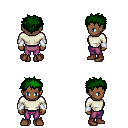
a pixel art fantasy rpg character, female body template, human, dark skin, white long-sleeve shirt, magenta pants, green bedhead hairstyle, white cloth bracers, brown shoes, four views (front, back, left, right), 2x2 character sprite sheet, small pixel art, hard edges, no anti-aliasing